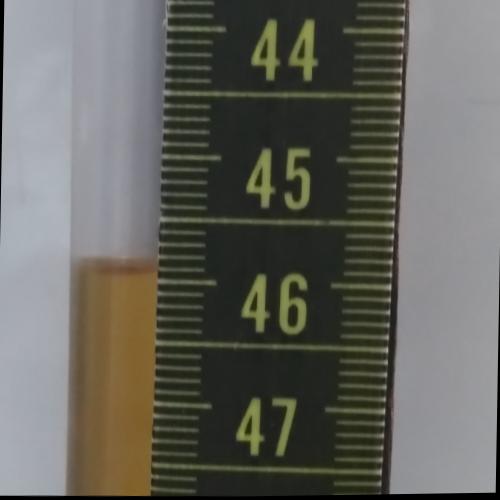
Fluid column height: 45.9 cm